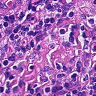
Metastatic tissue present: no